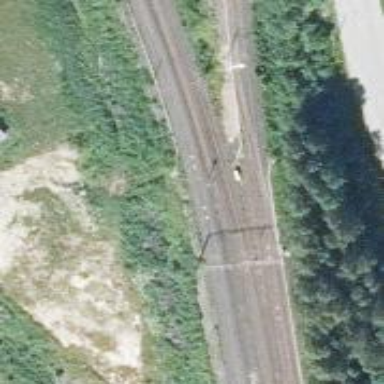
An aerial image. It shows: Railway signal.